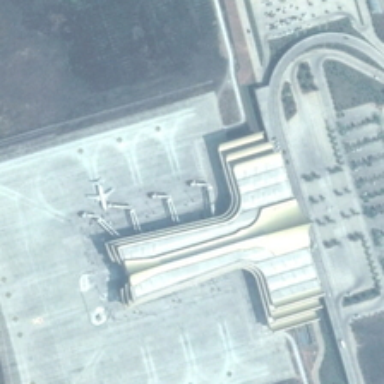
A plane is near a terminal in an airport .